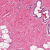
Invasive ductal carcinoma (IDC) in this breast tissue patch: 0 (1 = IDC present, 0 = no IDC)